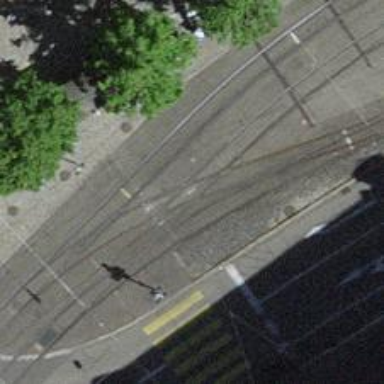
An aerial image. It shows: Railway crossing.